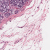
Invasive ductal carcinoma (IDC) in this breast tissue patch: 0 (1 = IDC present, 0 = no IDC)